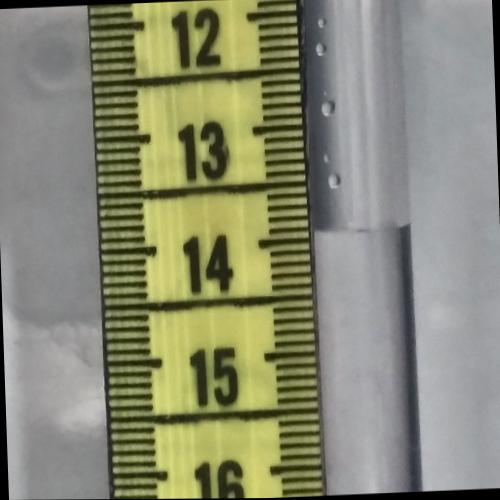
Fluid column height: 13.9 cm